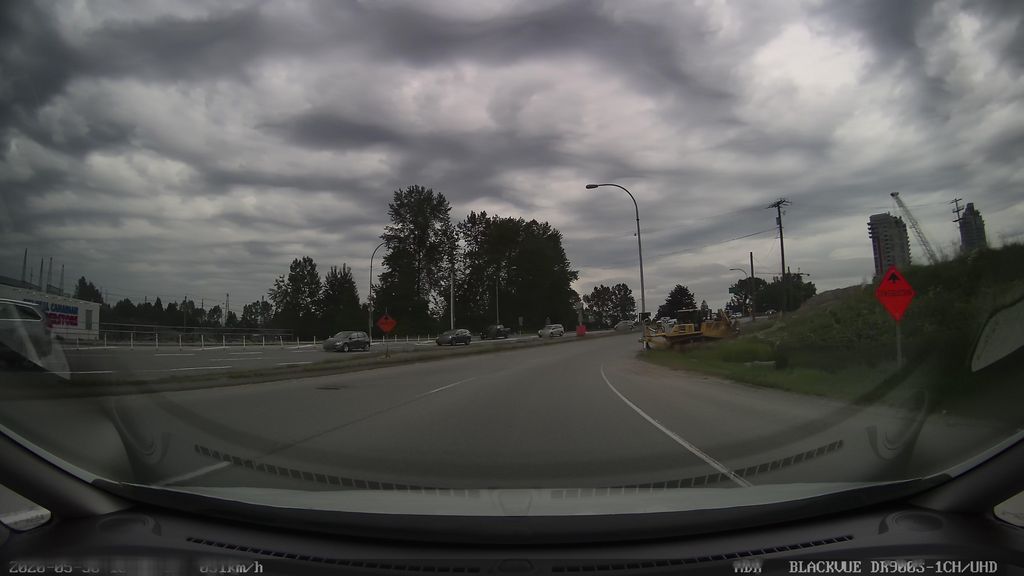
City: vancouver